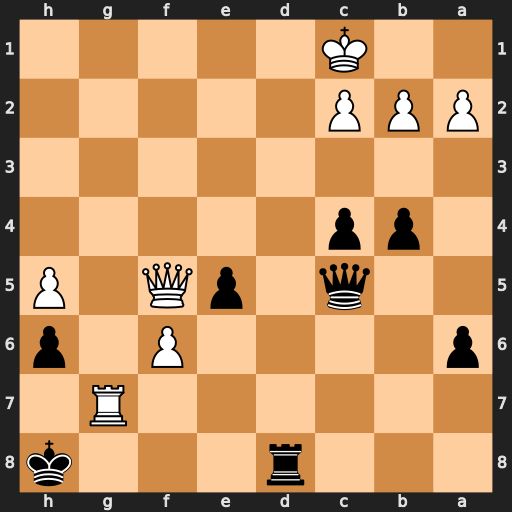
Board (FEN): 3r3k/6R1/p4P1p/2q1pQ1P/1pp5/8/PPP5/2K5
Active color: b
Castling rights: -
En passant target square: -
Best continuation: Qe3+ Kb1 Qe1#